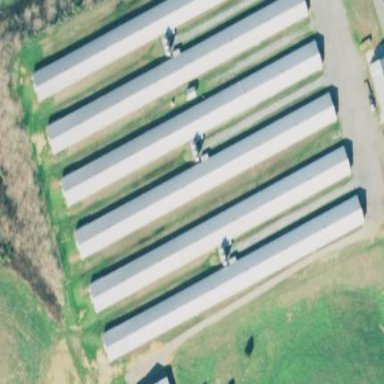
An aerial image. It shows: Poultry house.